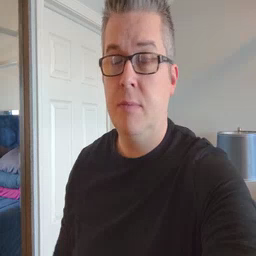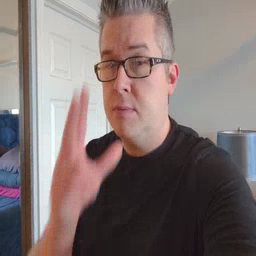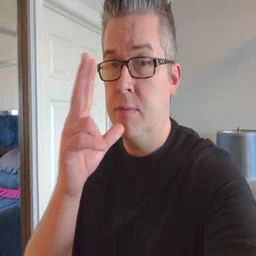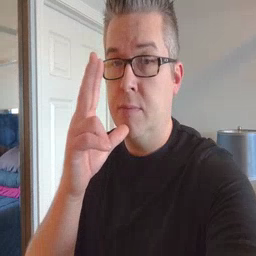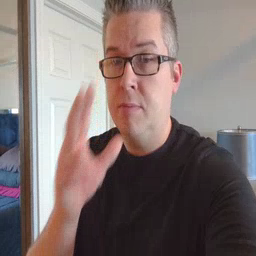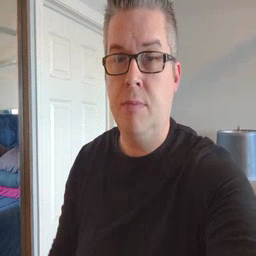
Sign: hen